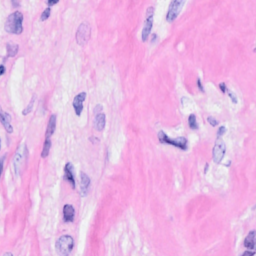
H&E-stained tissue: Breast